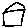
Label: house